Question: I am working on an android project right now and have a question about how to do callbacks in different webviews. I used JSInterface for my project too. Here I have 2 webviews. One has an index page, anther is a overlay(still a html page though.) What I want to do is if any user clicks on some links on the overlay, it should fire a callback function which is written in the java file where the index page was connected to through JSInterface. It might sound confusing, but I have draw something to help make it clear!
Thanks!
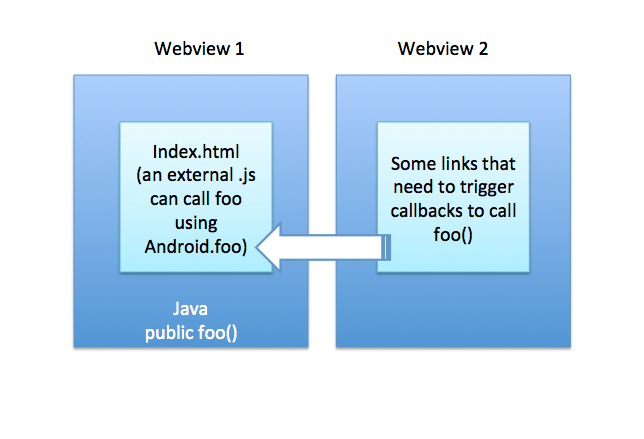
Answer: You can use a custom URL scheme like myurl://function for your functionality links. Then write an event handler for the WebView's shouldOverrideUrlLoading event in which you decide how to process the URL: either instruct the webview to load it, or do some custom action.
'''
@Override
public boolean shouldOverrideUrlLoading(WebView view, String url)
{
if (url.startsWith("myurl://"))
{
// Parse further to extract function and do custom action
}
else
{
// Load the page via the webview
view.loadUrl(url);
}
return true;
}
'''
I used startsWith to check the URL for this quick and dirty example, but you should consider using android.net.Uri.parse for parsing URLs.
This should allow you to call the Java function foo() without having to go through the first WebView.
If you want to go through the first webview, then you can call a function on the JSInterface like this (where webView1 is the first WebView retrieved through findViewById):
'''
webView1.loadUrl("javascript:myjsinterface.myjsfunc();")
'''